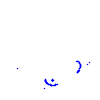
Particle: proton